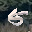
Label: 5